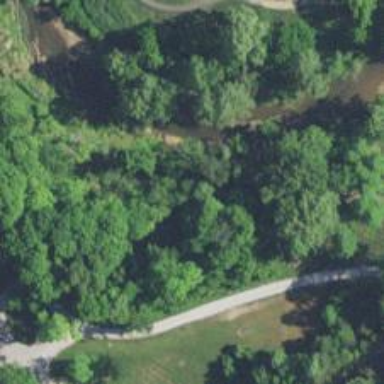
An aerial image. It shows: Golf cartpath that is also road path.